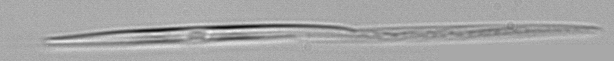
Label: Pseudo-nitzschia